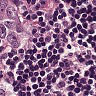
Metastatic tissue present: yes